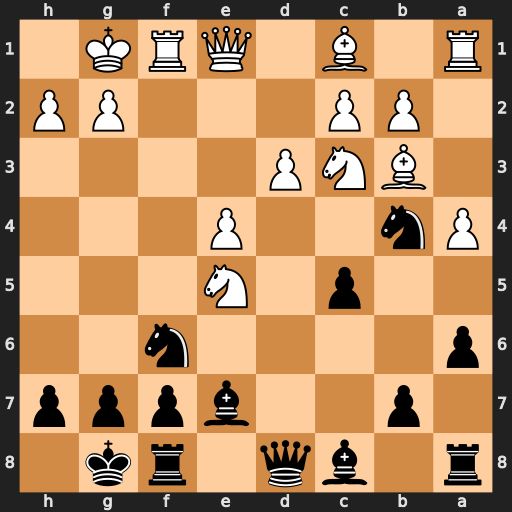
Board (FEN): r1bq1rk1/1p2bppp/p4n2/2p1N3/Pn2P3/1BNP4/1PP3PP/R1B1QRK1
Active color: b
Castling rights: -
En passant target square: -
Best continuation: Qd4+ Kh1 Qxe5